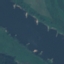
Land use / land cover class: River